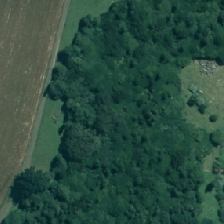
Land cover: indigenous_forest